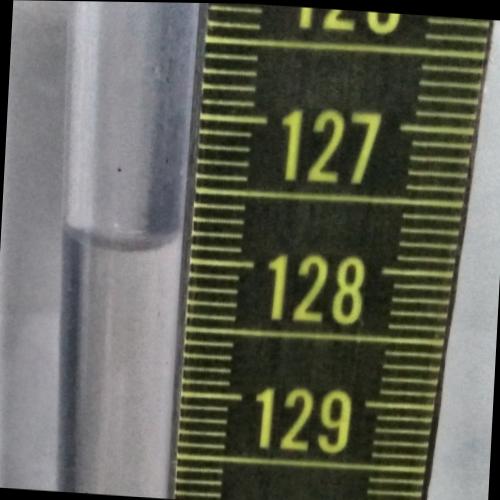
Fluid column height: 127.9 cm